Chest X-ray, PA view. Patient: 42 years old, sex F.
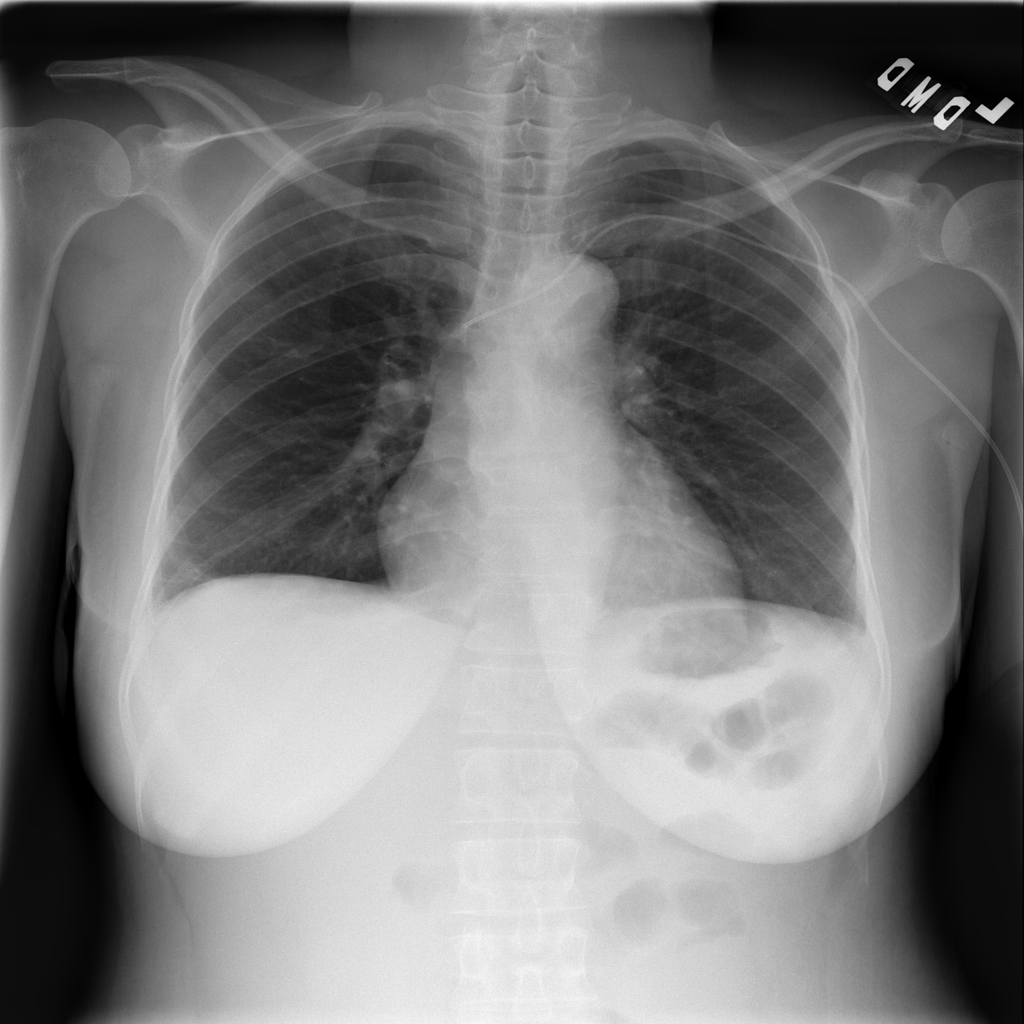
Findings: No Finding